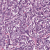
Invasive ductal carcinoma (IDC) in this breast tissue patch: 1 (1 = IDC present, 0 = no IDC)